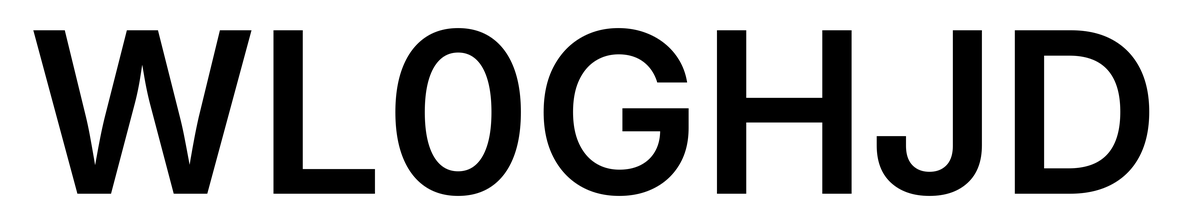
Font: Inter_SemiBold